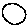
Label: circle